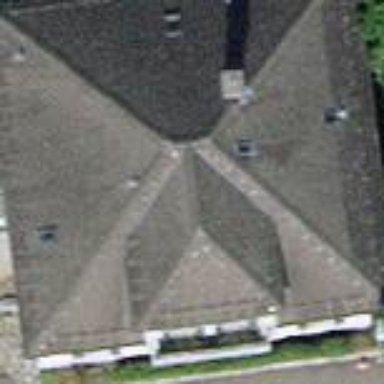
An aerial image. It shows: Building with pyramidal grey roof.